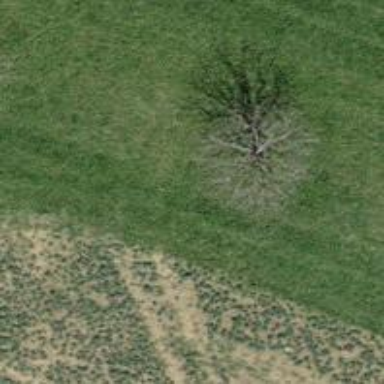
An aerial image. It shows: Mixed leaf-type deciduous tree.